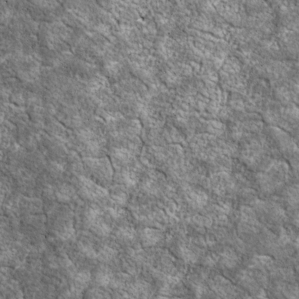
Label: non_frost